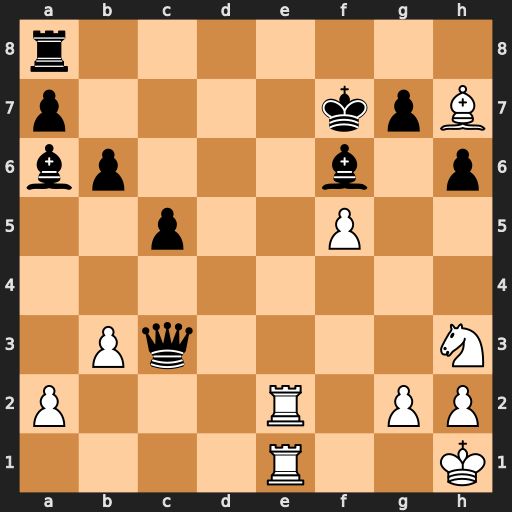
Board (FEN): r7/p4kpB/bp3b1p/2p2P2/8/1Pq4N/P3R1PP/4R2K
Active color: w
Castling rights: -
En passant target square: -
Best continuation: Bg6+ Kg8 Re8+ Rxe8 Rxe8#